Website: bh-photo
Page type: cross-sells
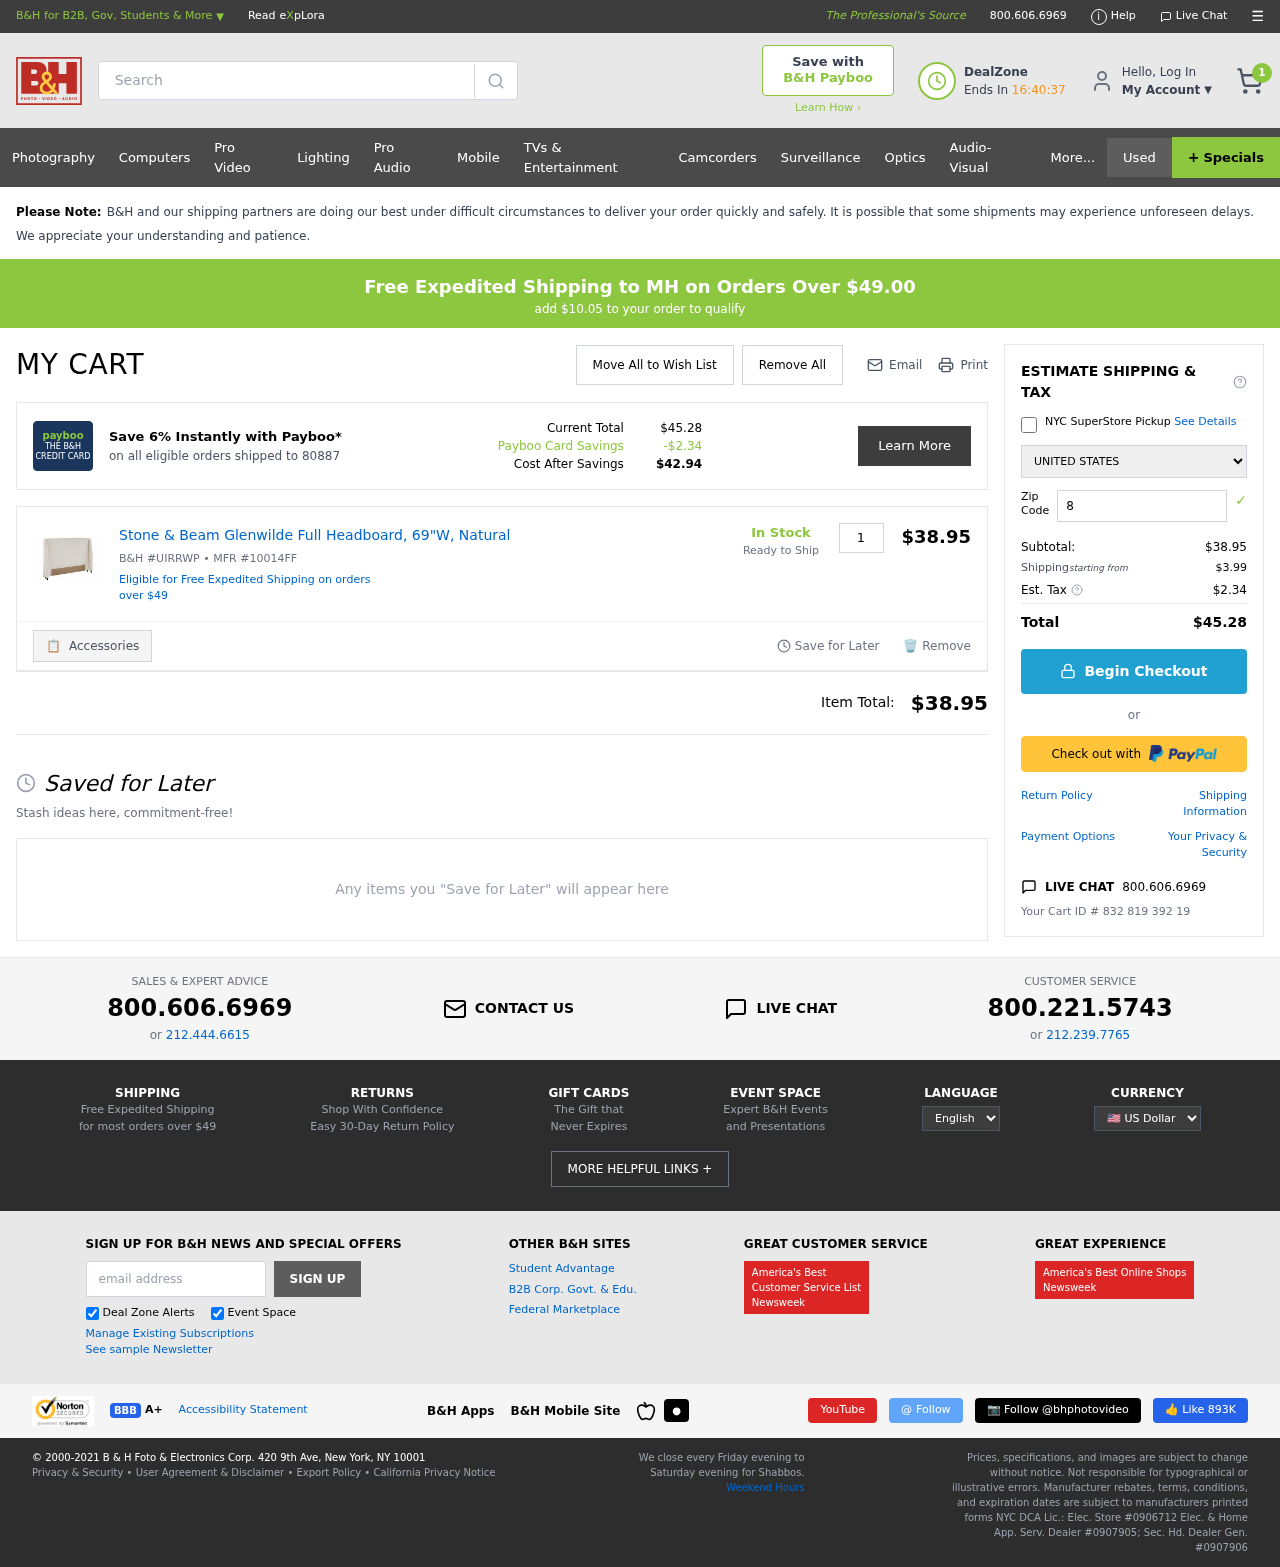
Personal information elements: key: PII_COUNTRY
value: United States
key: PII_POSTCODE
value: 80887
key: PII_STATE
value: MH
Product elements: key: PRODUCT1_NAME
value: Stone & Beam Glenwilde Full Headboard, 69"W, Natural
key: PRODUCT1_PRICE
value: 38.95
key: PRODUCT1_QUANTITY
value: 1
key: PRODUCT1_SKU
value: B&H #UIRRWP
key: PRODUCT1_MFR
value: MFR #10014FF
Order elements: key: ORDER_NUM_ITEMS
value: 1
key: SHIPPING_THRESHOLD_REMAINING
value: $10.05
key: ORDER_TOTAL
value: $45.28
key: ORDER_SUBTOTAL
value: $38.95
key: ORDER_SHIPPING_COST
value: $3.99
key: ORDER_TAX
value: $2.34
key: ORDER_ID
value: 832 819 392 19
Search elements: key: HEADER_SEARCH
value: Search
Other elements: key: PAYBOO_SAVINGS
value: -$2.34
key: COST_AFTER_SAVINGS
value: $42.94